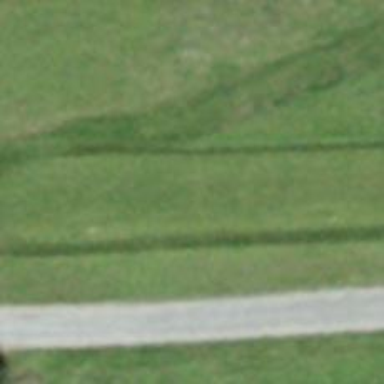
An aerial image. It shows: Golf tee.